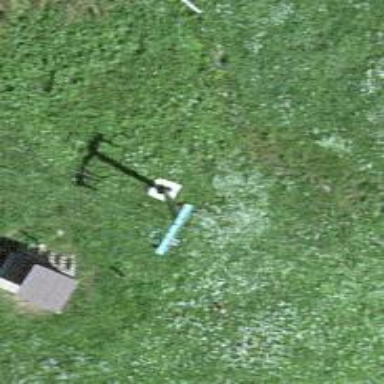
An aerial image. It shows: Pylon for aerialway.